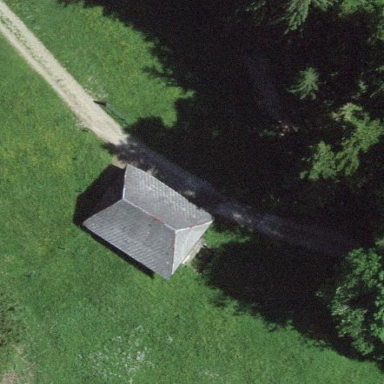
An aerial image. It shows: Barn.